Field crop: maize
Growth stage: 1
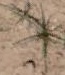
Species: salsola